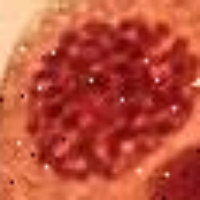
Label: prophase